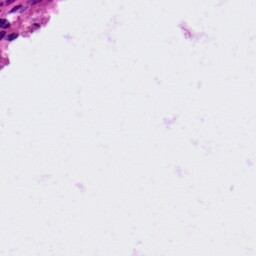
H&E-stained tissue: Ovarian